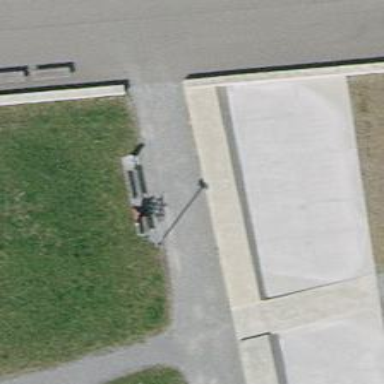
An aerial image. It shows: Brown bench in the vicinity.